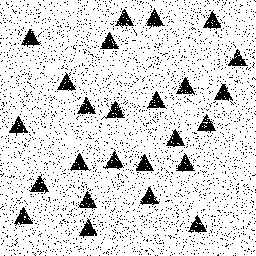
Squares: 0
Triangles: 25
Stars: 0
Total shapes: 25